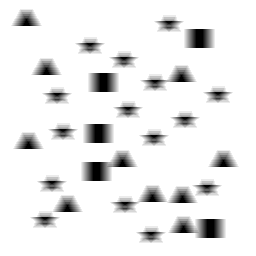
Squares: 5
Triangles: 10
Stars: 15
Total shapes: 30